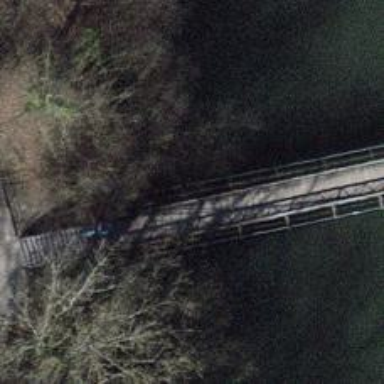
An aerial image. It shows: Footway on bridge.